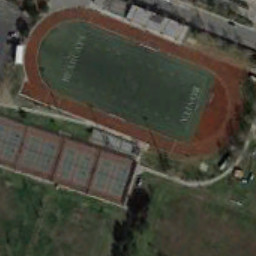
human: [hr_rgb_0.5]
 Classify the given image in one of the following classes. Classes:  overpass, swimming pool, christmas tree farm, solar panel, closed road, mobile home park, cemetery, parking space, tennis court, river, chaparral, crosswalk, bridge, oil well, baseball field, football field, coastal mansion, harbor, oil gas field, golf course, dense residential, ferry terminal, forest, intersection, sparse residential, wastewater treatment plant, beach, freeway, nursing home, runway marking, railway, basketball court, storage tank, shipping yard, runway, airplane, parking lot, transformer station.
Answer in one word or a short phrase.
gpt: football field